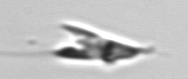
Label: Chrysochromulina_lanceolata